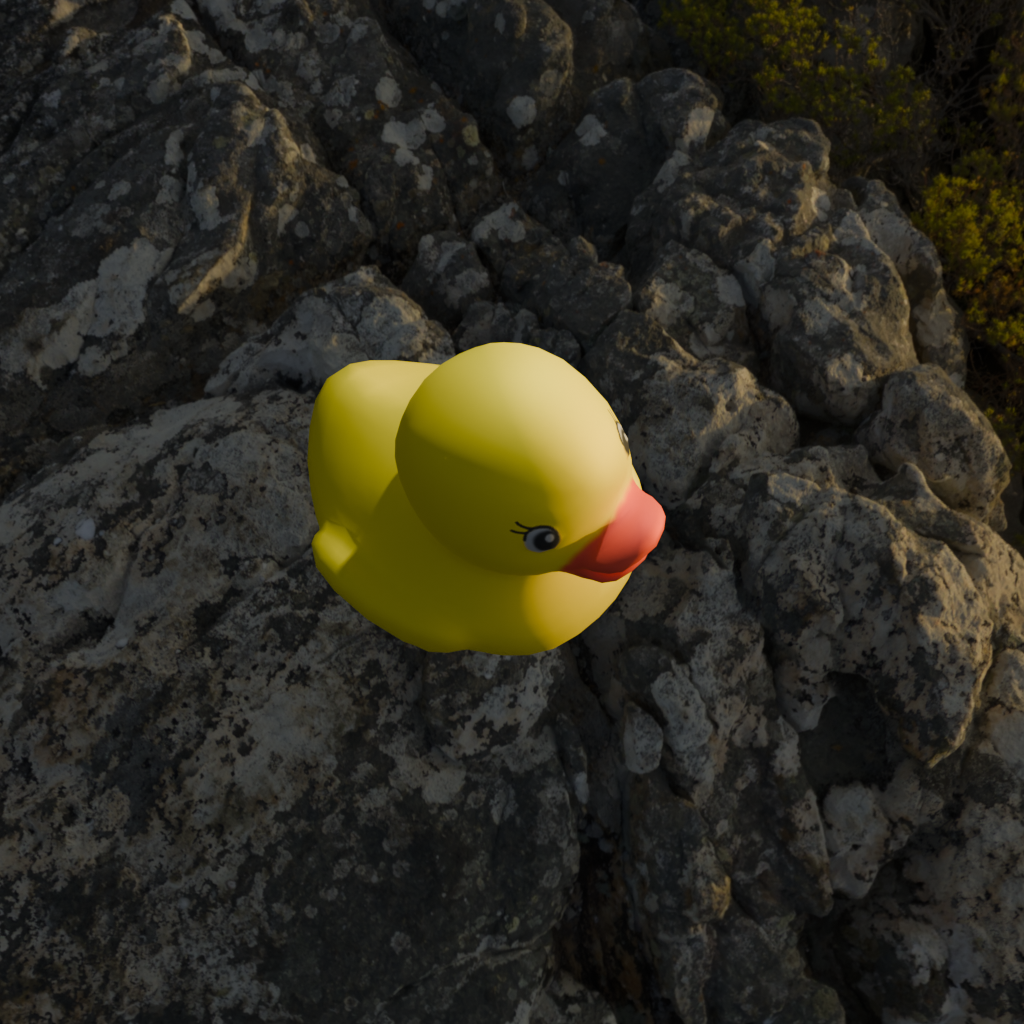
an image of a yellow rubber duck seen from <front_right_top> in a golden sunset over rocky mountains.